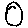
Label: circle